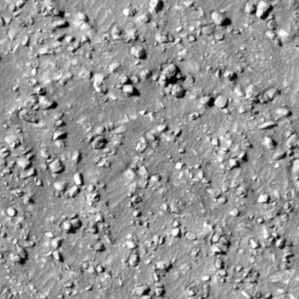
Label: non_frost